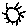
Label: sun